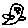
Label: bird